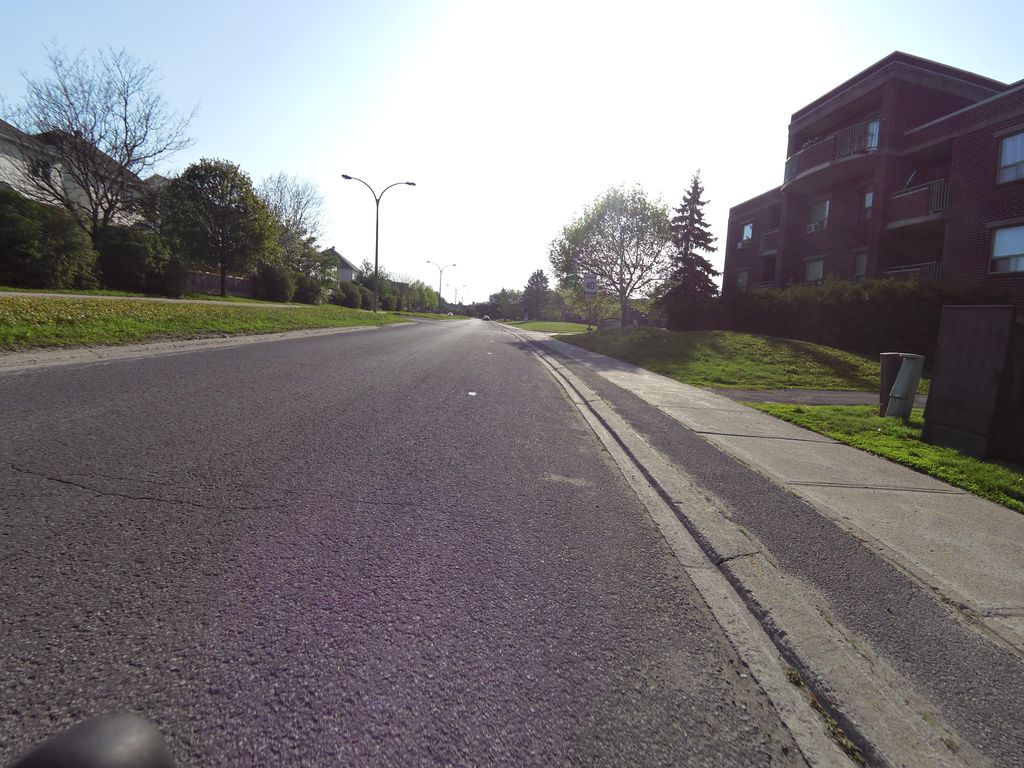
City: ottawa-gatineau